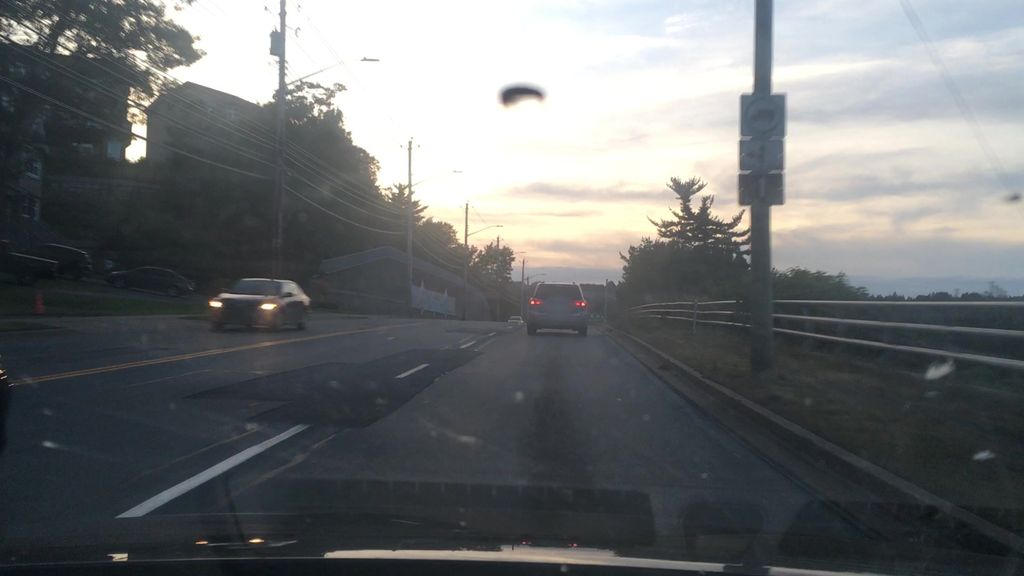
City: halifax